Interaction volume radius: 5 \u00c5
Interaction volume height: 10 \u00c5
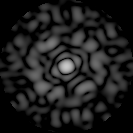
Disorder parameter: 0.803